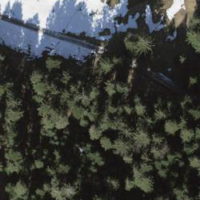
EUNIS habitat code: 43
Species observed at this site:
Petasites albus